Interaction volume radius: 10 \u00c5
Interaction volume height: 10 \u00c5
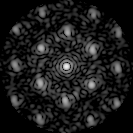
Disorder parameter: 0.3885